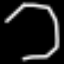
Label: octagon